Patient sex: M
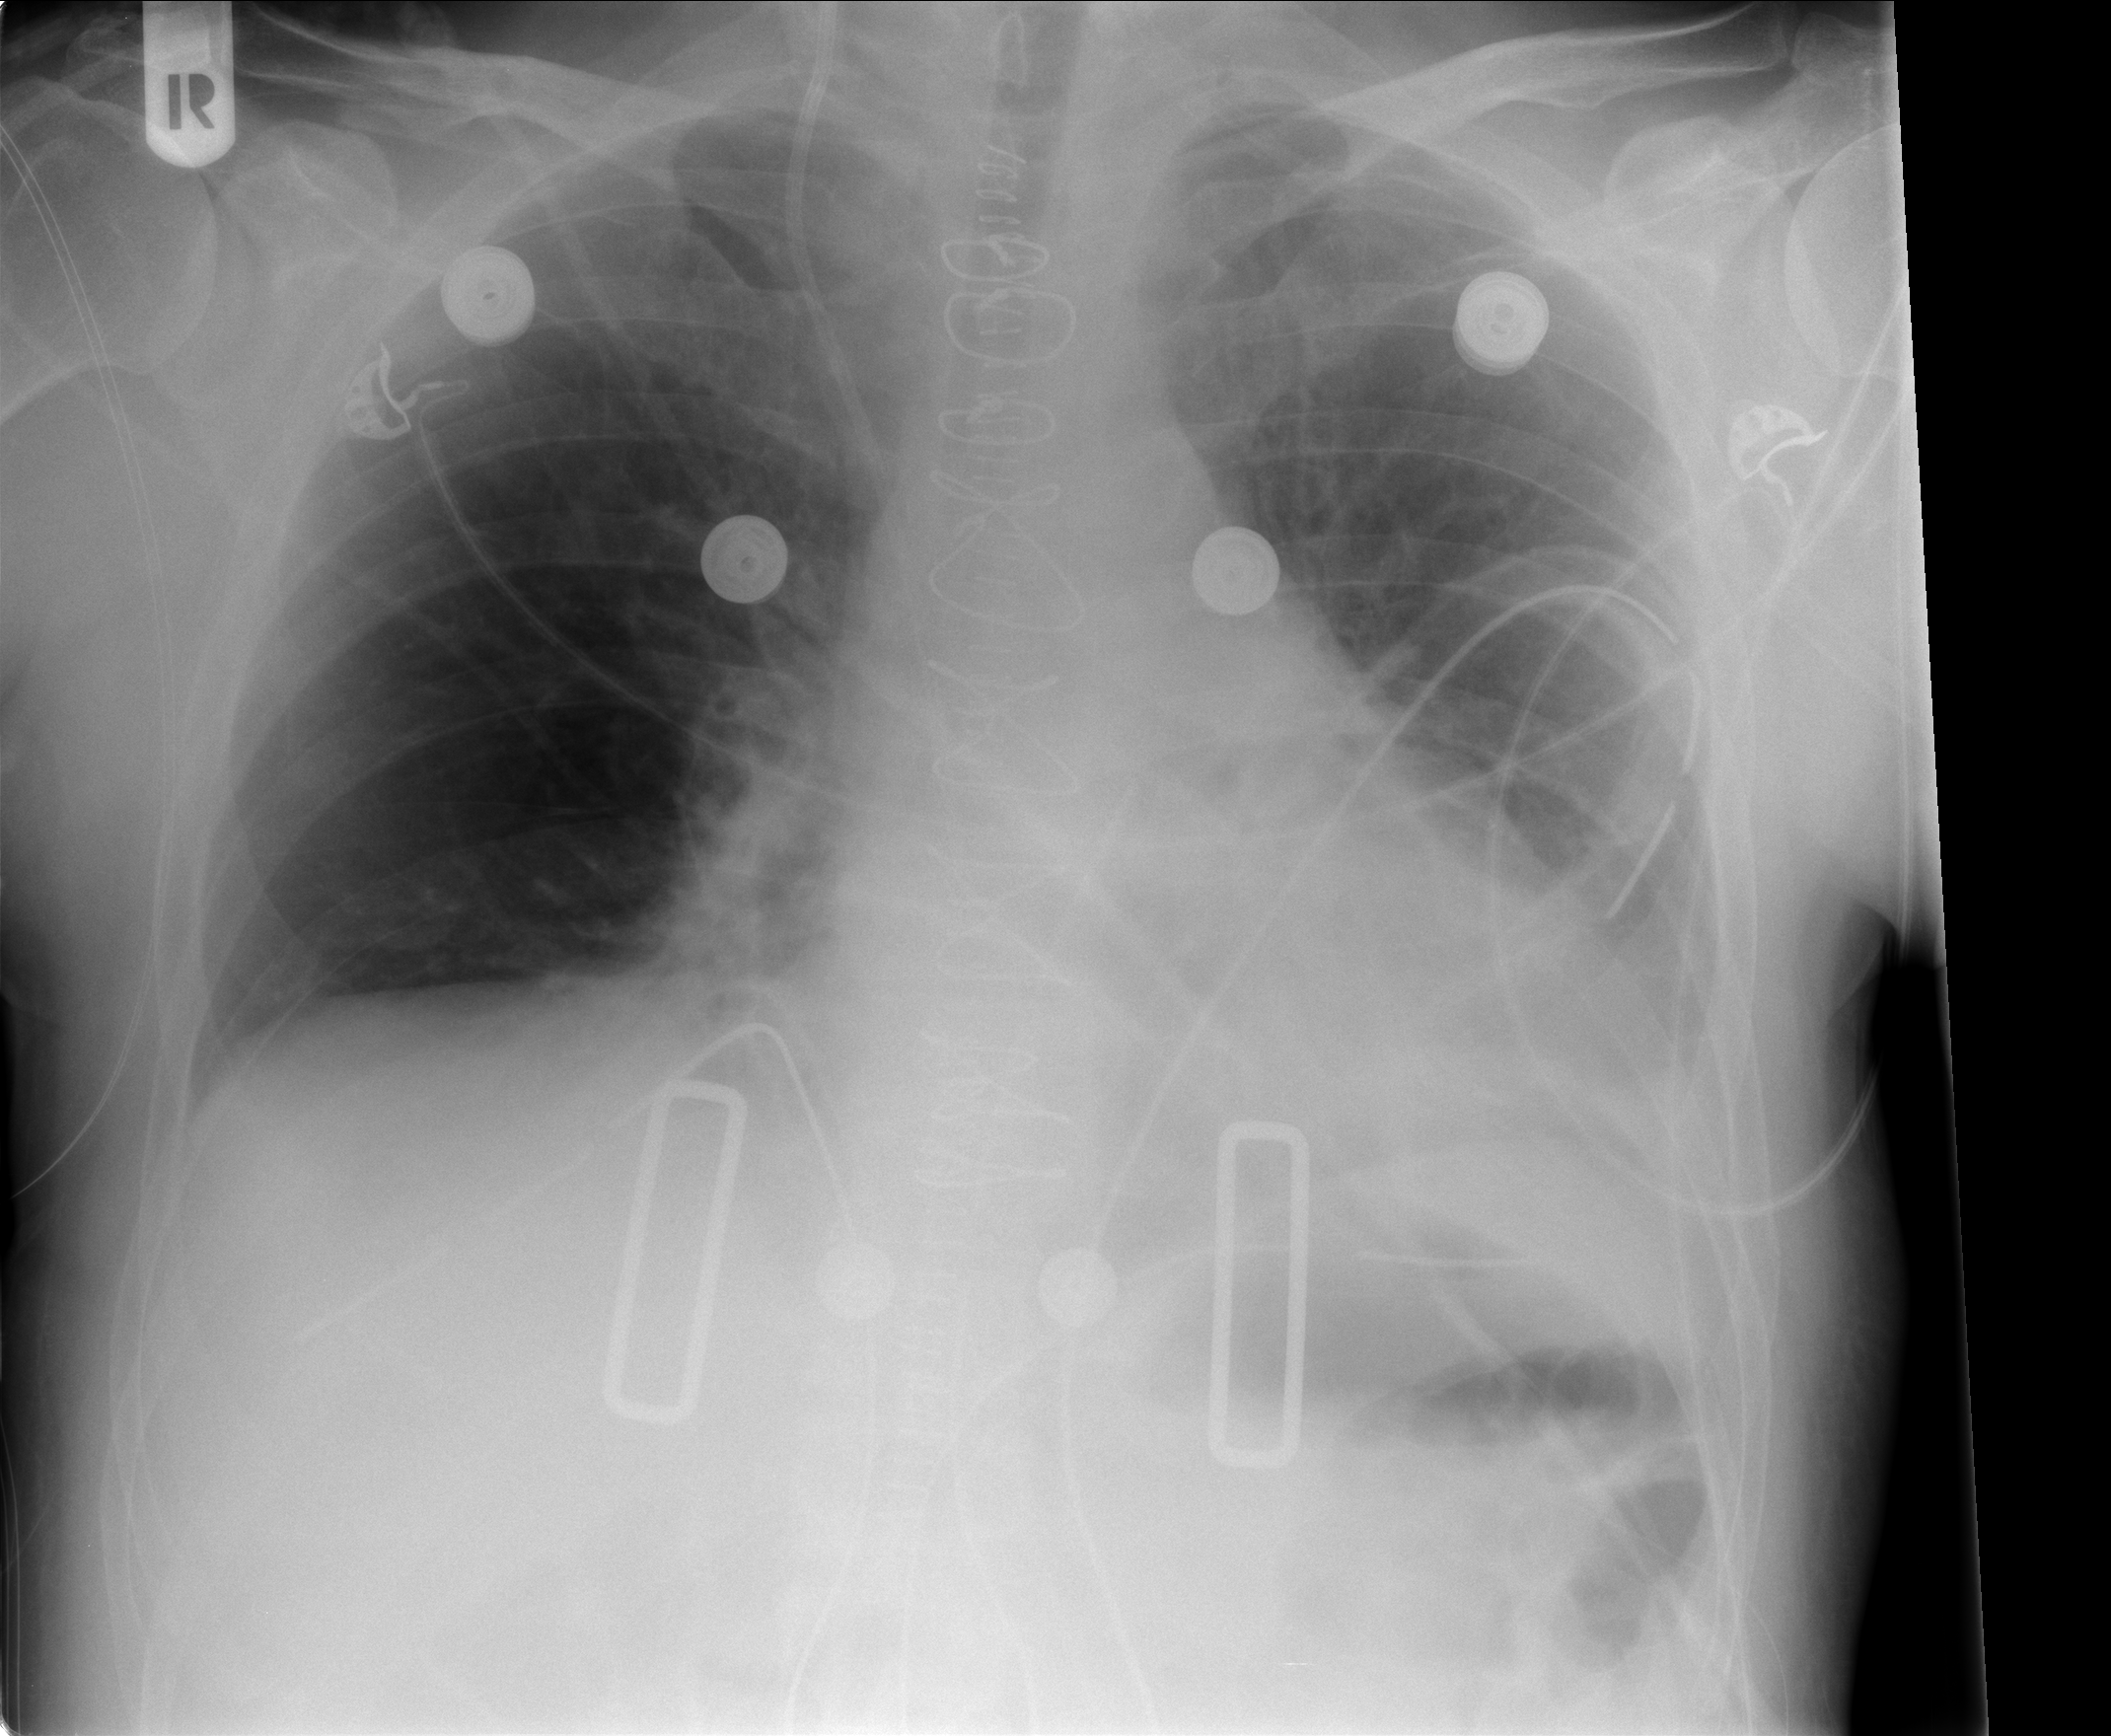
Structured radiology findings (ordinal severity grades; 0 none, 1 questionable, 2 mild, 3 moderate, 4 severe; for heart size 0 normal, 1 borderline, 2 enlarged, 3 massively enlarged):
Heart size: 0
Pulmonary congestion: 0
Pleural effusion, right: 0
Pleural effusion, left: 1
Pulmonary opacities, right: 0
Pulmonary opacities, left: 0
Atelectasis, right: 0
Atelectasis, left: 0